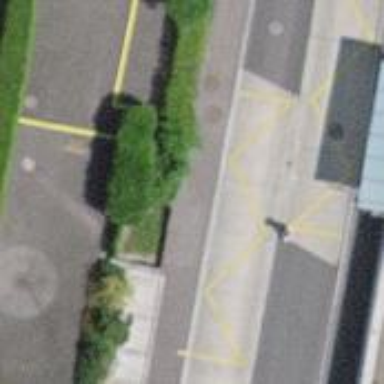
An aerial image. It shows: Bicycle rental facility.